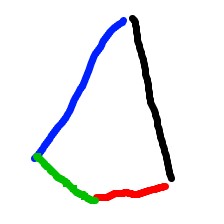
Shape: kite